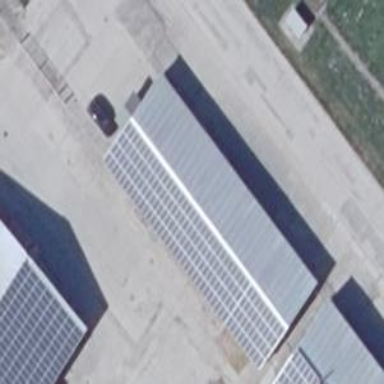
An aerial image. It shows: Small solar photovoltaic panel used as generator to produce electricity.